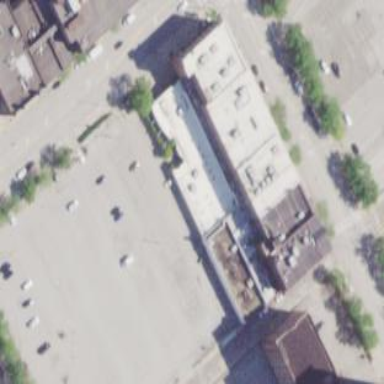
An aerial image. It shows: Commercial building.